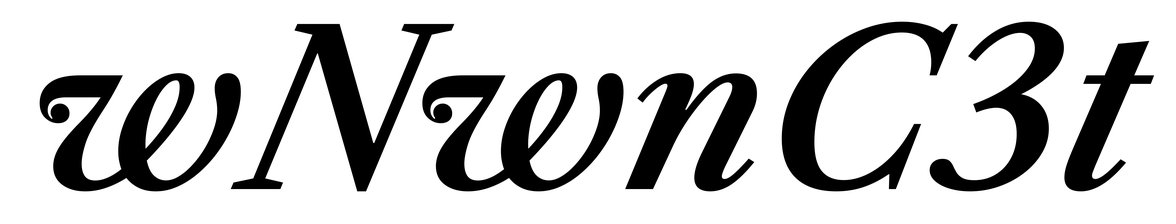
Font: LibreCaslonText-Italic_SemiBold_Italic